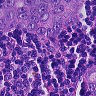
Metastatic tissue present: yes